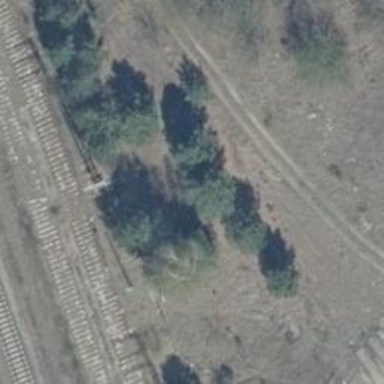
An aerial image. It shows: Abandoned railway yard is depicted.